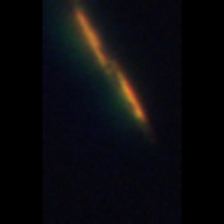
Taxon: Psuedo-nitzschia
Group: Diatoms